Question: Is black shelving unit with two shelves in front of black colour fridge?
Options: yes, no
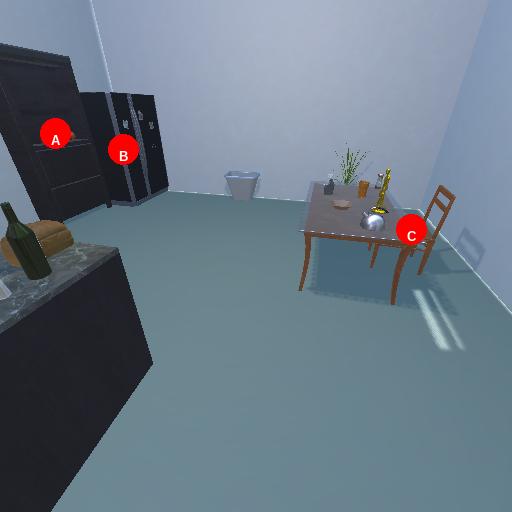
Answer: yes